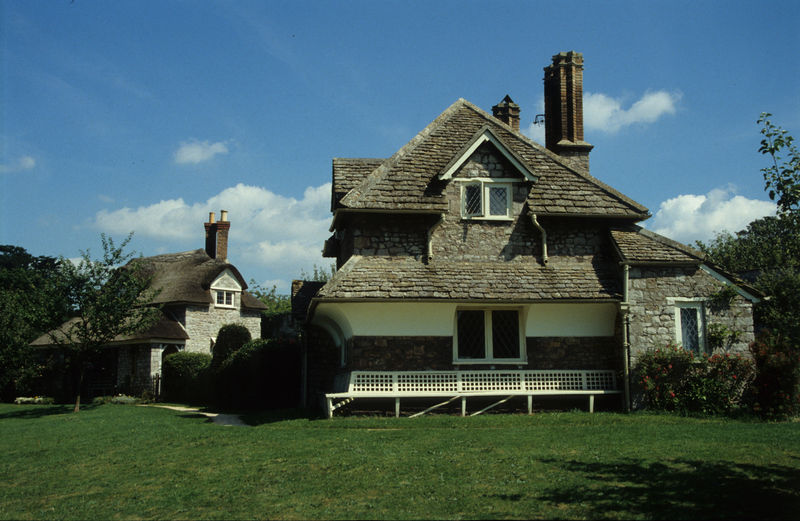
Titel: Model village, Gesamtansicht mit Gartenplatz
Künstler: John Nash
Standort: Bristol
Institution: Blaise Hamlet
Schlagwörter: baum, blau, blätter, himmel, laub, schatten, weiß, wolken, bäume, dreieck, grün, äste, blumen, braun, fenster, grau, hell, holz, licht, schwarz, anlage, blüten, dach, gebäude, gras, haus, park, rasen, rosen, rot, weg, wiese, wolke, architektur, stein, ast, feld, häuser, natur, busch, büsche, gitter, sonne, england, front, wald, dachziegel, kamin, kamine, schornstein, vorbau, garten, hellblau, balkon, sommer, fassade, zwei, warm, dächer, giebel, mauer, schornsteine, ziegel, hecke, wise, hof, amerika, bank, jugendstil, geländer, foto, fotografie, photographie, blühend, erker, fensterladen, reetdach, strohdach, fenter, stockwerk, zweig, mauerwerk, regenrinne, moos, sonnig, photo, villa, putz, farbfoto, anwesen, schiefer, landhaus, bauernhaus, gaube, apfelbaum, herrenhaus, esse, obstbaum, fotographie, dreieckig, weise, schindeln, fesnter, tympanon, giebelfenster, buchsbaum, hecken, gartenhaus, schonstein, gepflegt, rohre, reet, steinbau, cottage, skandinavien, schieferdach, irland, englischer rasen, ockwerk, irnstein, getrimmt, himmelwolken, musterdorf, poolhaus, verklinkert, welmdach, zweiige, rundes dach, graues dach